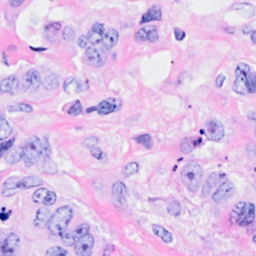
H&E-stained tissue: Breast